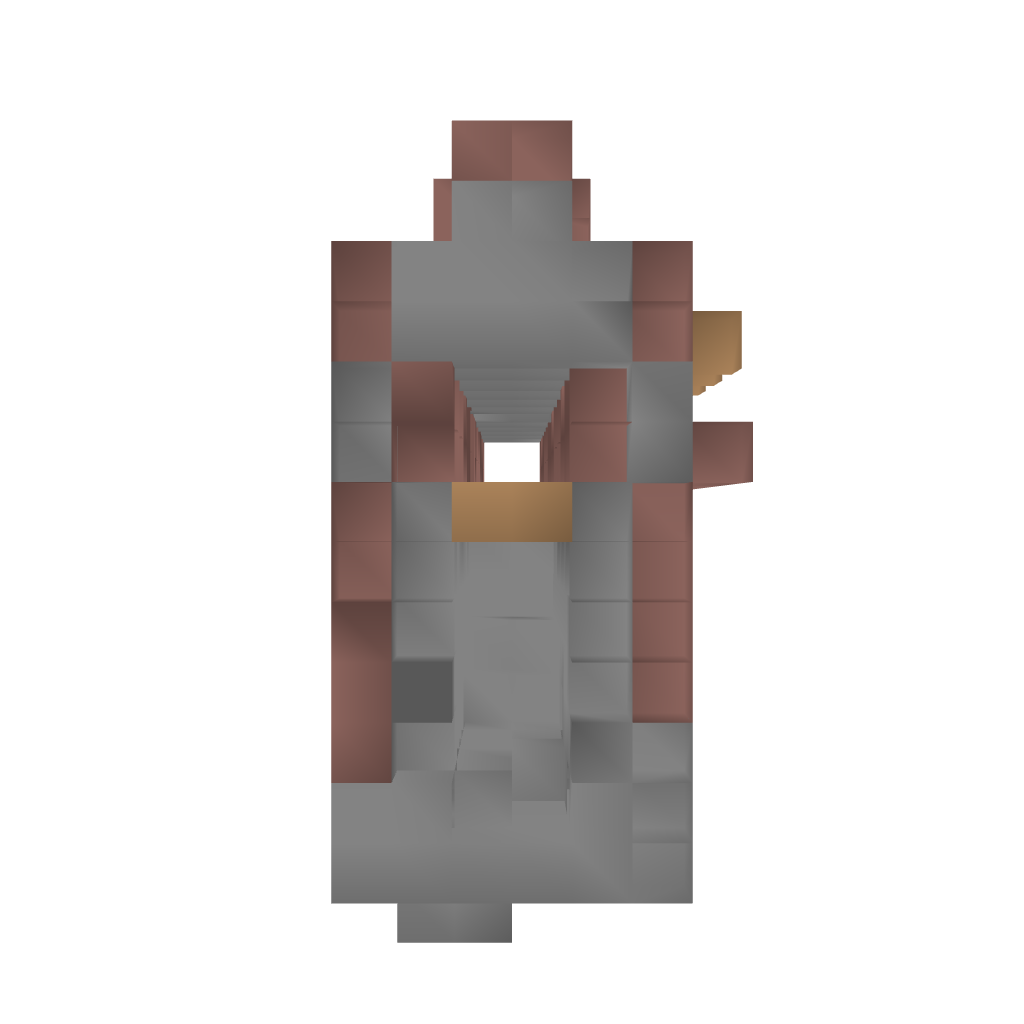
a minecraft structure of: Castle Module - Entrance (button) bad low quality